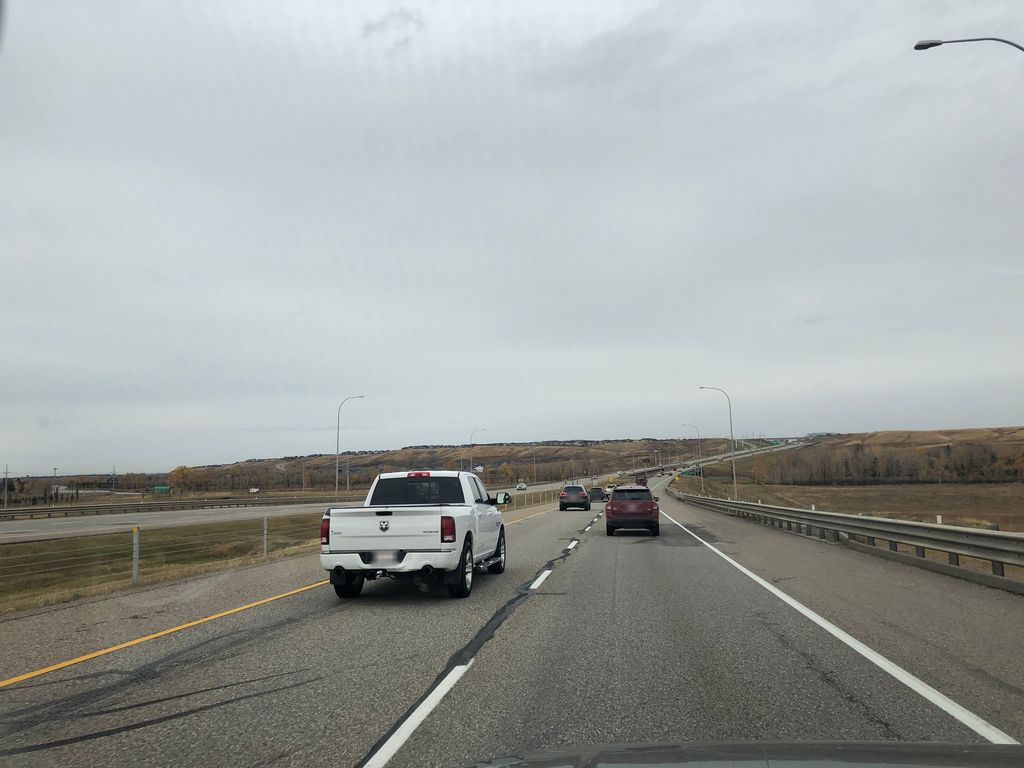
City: calgary